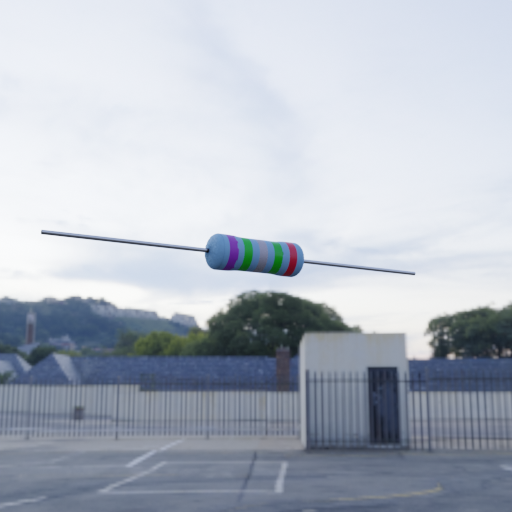
Resistor colour bands (in order): violet, green, silver, green, red